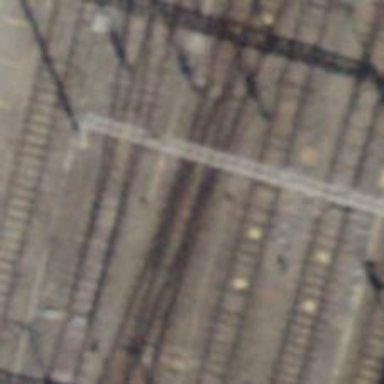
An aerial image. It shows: Railway switch.